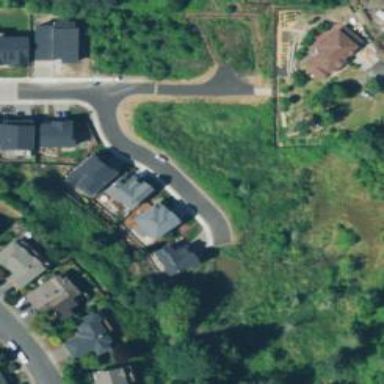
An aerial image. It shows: Residential road with sidewalk on the left side.